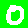
Digit: 0